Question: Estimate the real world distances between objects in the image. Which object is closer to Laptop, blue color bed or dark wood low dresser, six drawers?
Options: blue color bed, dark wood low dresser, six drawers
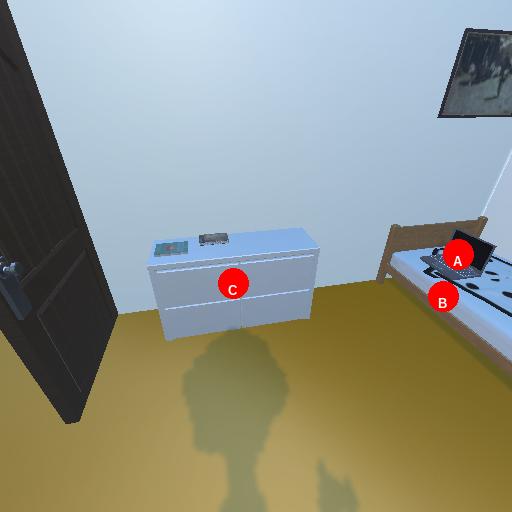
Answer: blue color bed